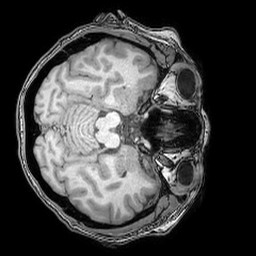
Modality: T1w
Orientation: axial
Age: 37
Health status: ill
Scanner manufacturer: philips
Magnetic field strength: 3 T
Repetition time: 0.007 s
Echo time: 0.003501 s